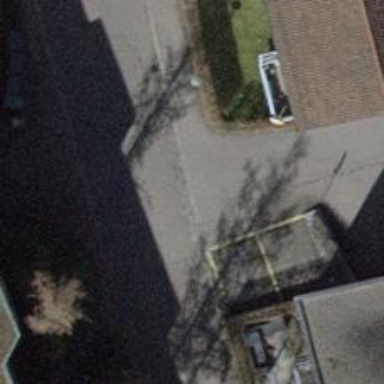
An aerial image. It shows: Unmarked crossing with traffic calming table.